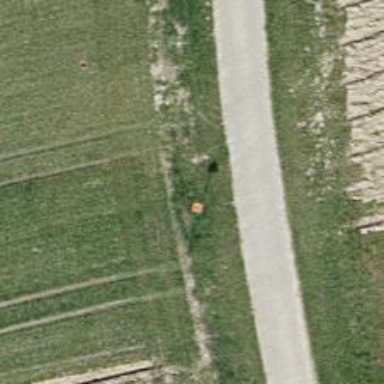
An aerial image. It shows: View of pole with roofed pipeline marker.